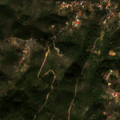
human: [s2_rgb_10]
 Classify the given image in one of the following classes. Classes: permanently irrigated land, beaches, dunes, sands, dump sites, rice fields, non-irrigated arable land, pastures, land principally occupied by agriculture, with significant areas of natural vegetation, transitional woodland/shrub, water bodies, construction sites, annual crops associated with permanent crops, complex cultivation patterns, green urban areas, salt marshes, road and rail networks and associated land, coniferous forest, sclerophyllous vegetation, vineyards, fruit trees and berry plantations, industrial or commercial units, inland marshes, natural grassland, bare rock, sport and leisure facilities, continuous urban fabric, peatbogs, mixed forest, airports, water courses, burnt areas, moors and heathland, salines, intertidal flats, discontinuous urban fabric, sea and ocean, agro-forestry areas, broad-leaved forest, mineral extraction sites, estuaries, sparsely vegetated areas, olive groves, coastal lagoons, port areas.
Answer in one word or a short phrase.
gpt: olive groves, mixed forest, transitional woodland/shrub